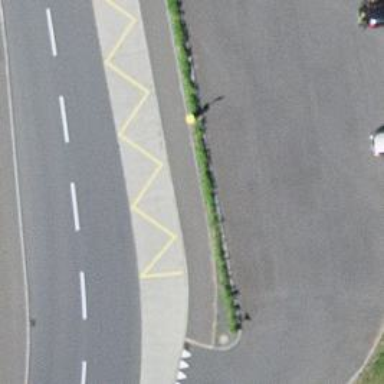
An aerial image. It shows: Platform for public transport. The platform is located by the road.